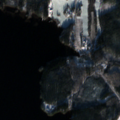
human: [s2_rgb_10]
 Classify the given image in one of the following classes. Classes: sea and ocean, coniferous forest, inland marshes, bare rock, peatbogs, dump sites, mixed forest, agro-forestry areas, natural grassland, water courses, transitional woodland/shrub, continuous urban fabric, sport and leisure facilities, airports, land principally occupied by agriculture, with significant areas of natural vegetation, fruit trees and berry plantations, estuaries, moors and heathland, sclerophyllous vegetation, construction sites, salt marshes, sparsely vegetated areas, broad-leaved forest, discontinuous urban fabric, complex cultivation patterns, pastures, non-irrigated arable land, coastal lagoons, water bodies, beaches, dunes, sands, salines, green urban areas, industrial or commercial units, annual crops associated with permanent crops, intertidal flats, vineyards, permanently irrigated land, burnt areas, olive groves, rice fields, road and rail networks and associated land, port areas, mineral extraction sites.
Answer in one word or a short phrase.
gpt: non-irrigated arable land, land principally occupied by agriculture, with significant areas of natural vegetation, coniferous forest, mixed forest, water bodies